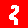
Digit: 3